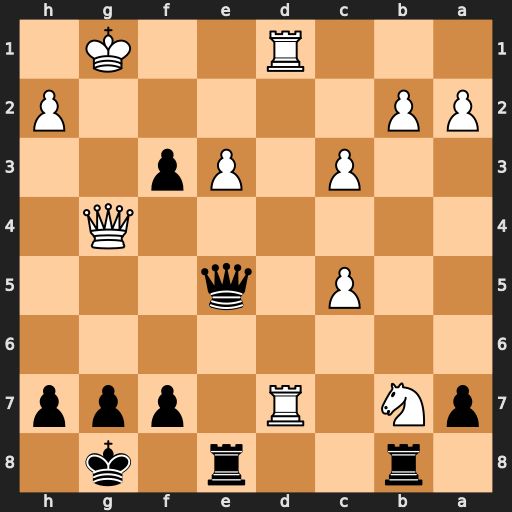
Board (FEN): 1r2r1k1/pN1R1ppp/8/2P1q3/6Q1/2P1Pp2/PP5P/3R2K1
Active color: b
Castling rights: -
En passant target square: -
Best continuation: Qxe3+ Kh1 Qe1+ Qg1 f2